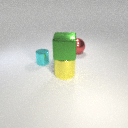
large yellow metal cylinder below large green metal cube